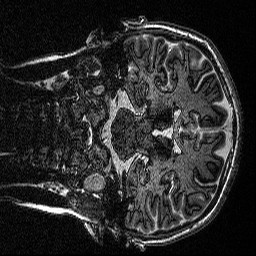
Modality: MP2RAGE
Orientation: coronal
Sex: female
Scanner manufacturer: siemens
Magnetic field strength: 3 T
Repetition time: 5 s
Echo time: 0.00292 s